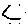
Label: hexagon